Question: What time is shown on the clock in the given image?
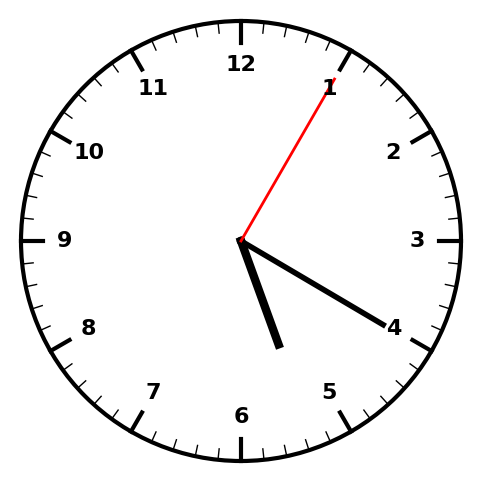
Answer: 05:20:05